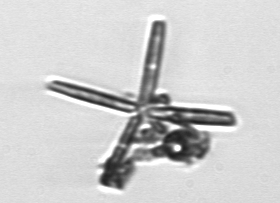
Label: Thalassionema